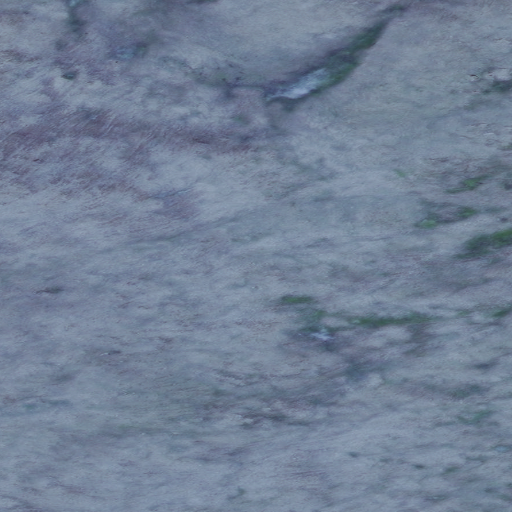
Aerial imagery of mountain in Alaska named Virgo Mountain containing only unknown